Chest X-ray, PA view. Patient: 52 years old, sex M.
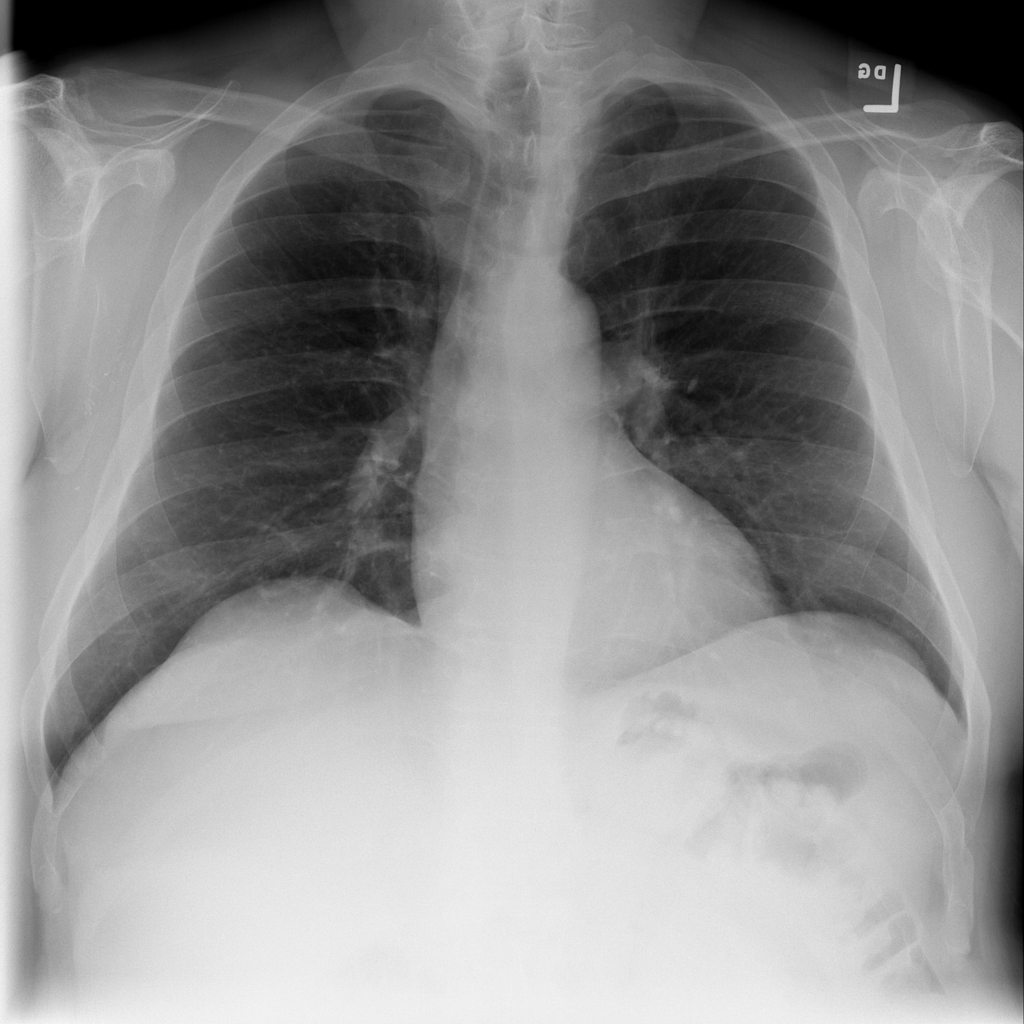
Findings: No Finding